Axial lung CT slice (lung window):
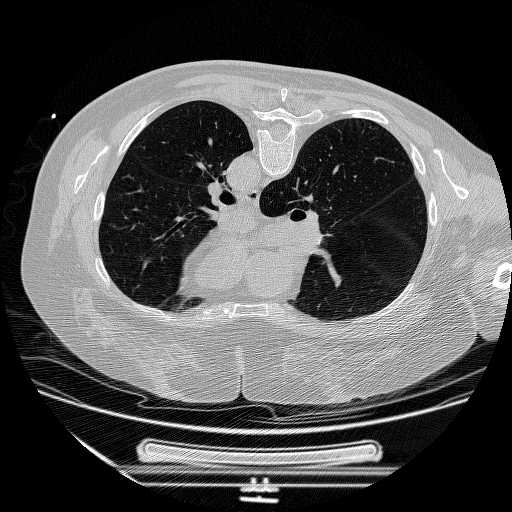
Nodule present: no